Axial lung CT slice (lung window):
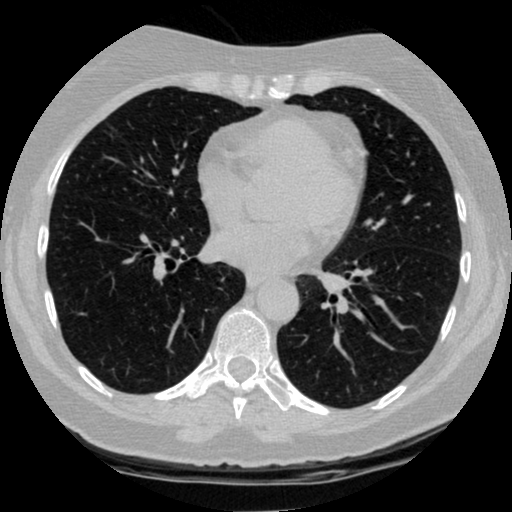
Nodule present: no